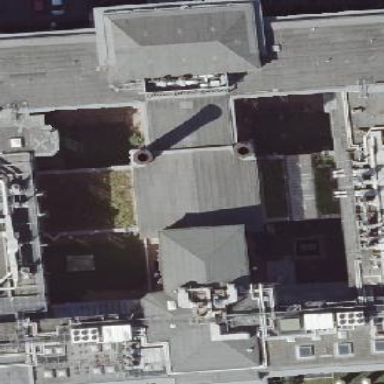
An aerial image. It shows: Part of building.